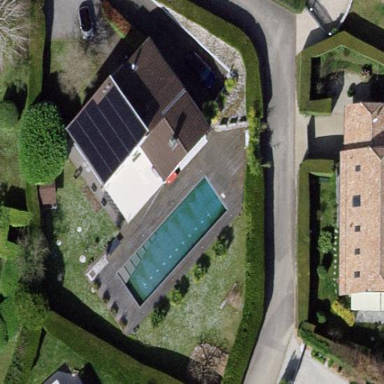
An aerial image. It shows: Outdoor swimming pool on leisure land.